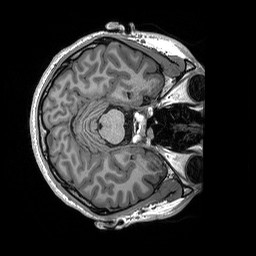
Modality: T1w
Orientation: axial
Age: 23
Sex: male
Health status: healthy
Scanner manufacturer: siemens
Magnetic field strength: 3 T
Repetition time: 2.53 s
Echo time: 0.00227 s